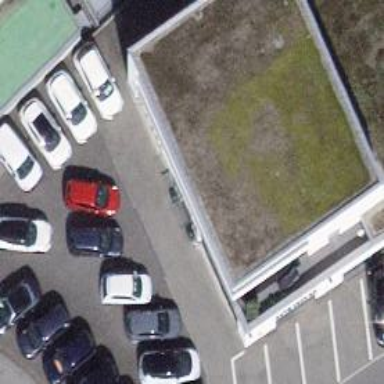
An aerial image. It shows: Car repair shop providing dealer and repair services.